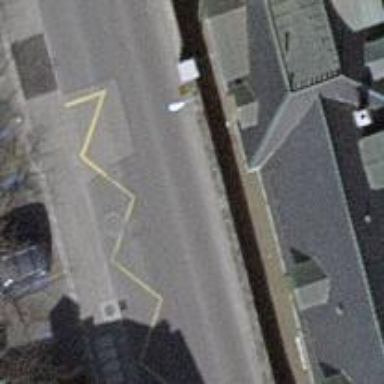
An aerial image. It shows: Bus stop with designated stop position for public transport.